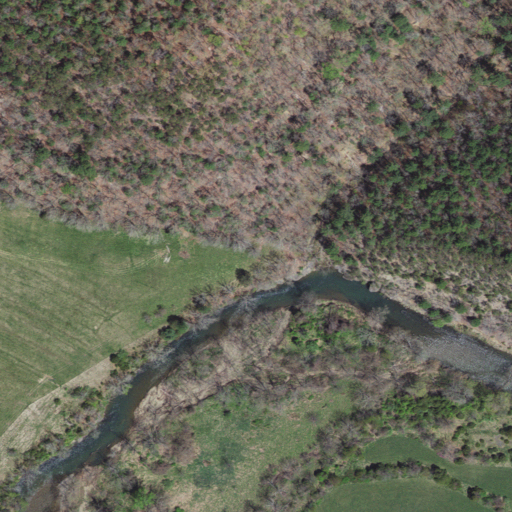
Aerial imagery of valley in Virginia named Hickory Hollow containing deciduous forest, pasture, mixed forest, and evergreen forest